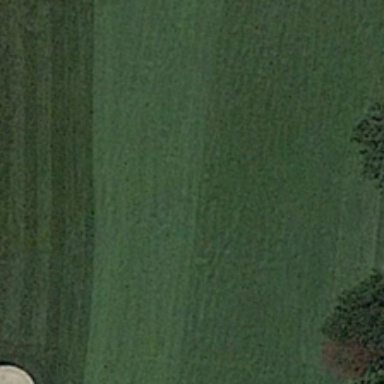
A lot of streamlined patterns are on the grass .